【题型】解答题　【知识点】立体几何　【难度】easy
已知正三棱锥 $S-ABC$，高 $|SO|=3$，底面边长为 $6$，由点 $A$ 向它所对的侧面 $SBC$ 作垂线 $AQ_1$，$Q_1$ 为垂足，作一个与底面平行的截面与 $AO_1$ 交于 $P$，若截面面积为 $\sqrt{3}$，试作出此截面。
【解答】
【答案】答案见解析
【分析】
在正三棱锥 $S-ABC$ 中，依题意有 $\triangle SOD \sim \triangle ADO_1$，从而求出 $|SD|,|O_1D|$，根据面面平行的性质定理得线线平行，从而得出点 $P$ 的位置.
【详解】如图，由条件知，$O$ 为正 $\triangle ABC$ 的中心，连结 $AO$ 与 $BC$ 交于 $D$，$D$ 为 $BC$ 的中点，连结 $SD$，所以 $SD \perp BC$，且 $SD$ 平分 $\angle BSC$.

因为 $\angle ASB = \angle ASC$，所以点 $A$ 在平面 $SBC$ 中的射影 $O_1 \in SD$，
所以 $AO_1$ 在平面 $SAD$ 中，因为 $\triangle SOD \sim \triangle ADO_1$，所以 $\dfrac{O_1D}{AD} = \dfrac{OD}{SD}$，
即 $|O_1D| = \dfrac{|AD| \cdot |OD|}{|SD|}$，因为 $|AB| = 6$，$|SO| = 3$，所以 $|AD| = 3\sqrt{3}$，
$|OD| = \sqrt{3}$，$|SD| = \sqrt{3^2 + (\sqrt{3})^2} = 2\sqrt{3}$，
故 $|O_1D| = \dfrac{3\sqrt{3} \cdot \sqrt{3}}{2\sqrt{3}} = \dfrac{3\sqrt{3}}{2}$.

设截面与底面平行，设相似比为 $k$，底面面积 $S_{\triangle ABC} = \dfrac{\sqrt{3}}{4} \times 6^2 = 9\sqrt{3}$，截面面积为 $\sqrt{3}$，
则 $k^2 = \dfrac{\sqrt{3}}{9\sqrt{3}} = \dfrac{1}{9}$，即 $k = \dfrac{1}{3}$，
所以点 $P$ 分 $AO_1$ 的比为 $AP:PO_1 = 2:1$，即 $P$ 为靠近 $O_1$ 的三等分点，
过 $P$ 分别作 $SB, SC, BC$ 的平行线，即得所求截面.
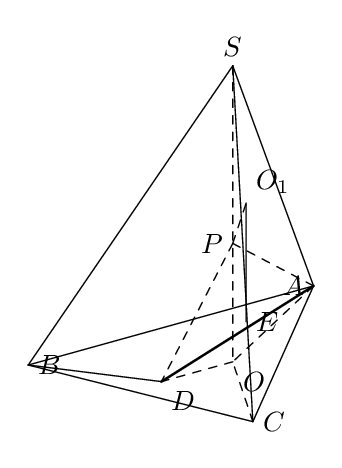